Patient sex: M
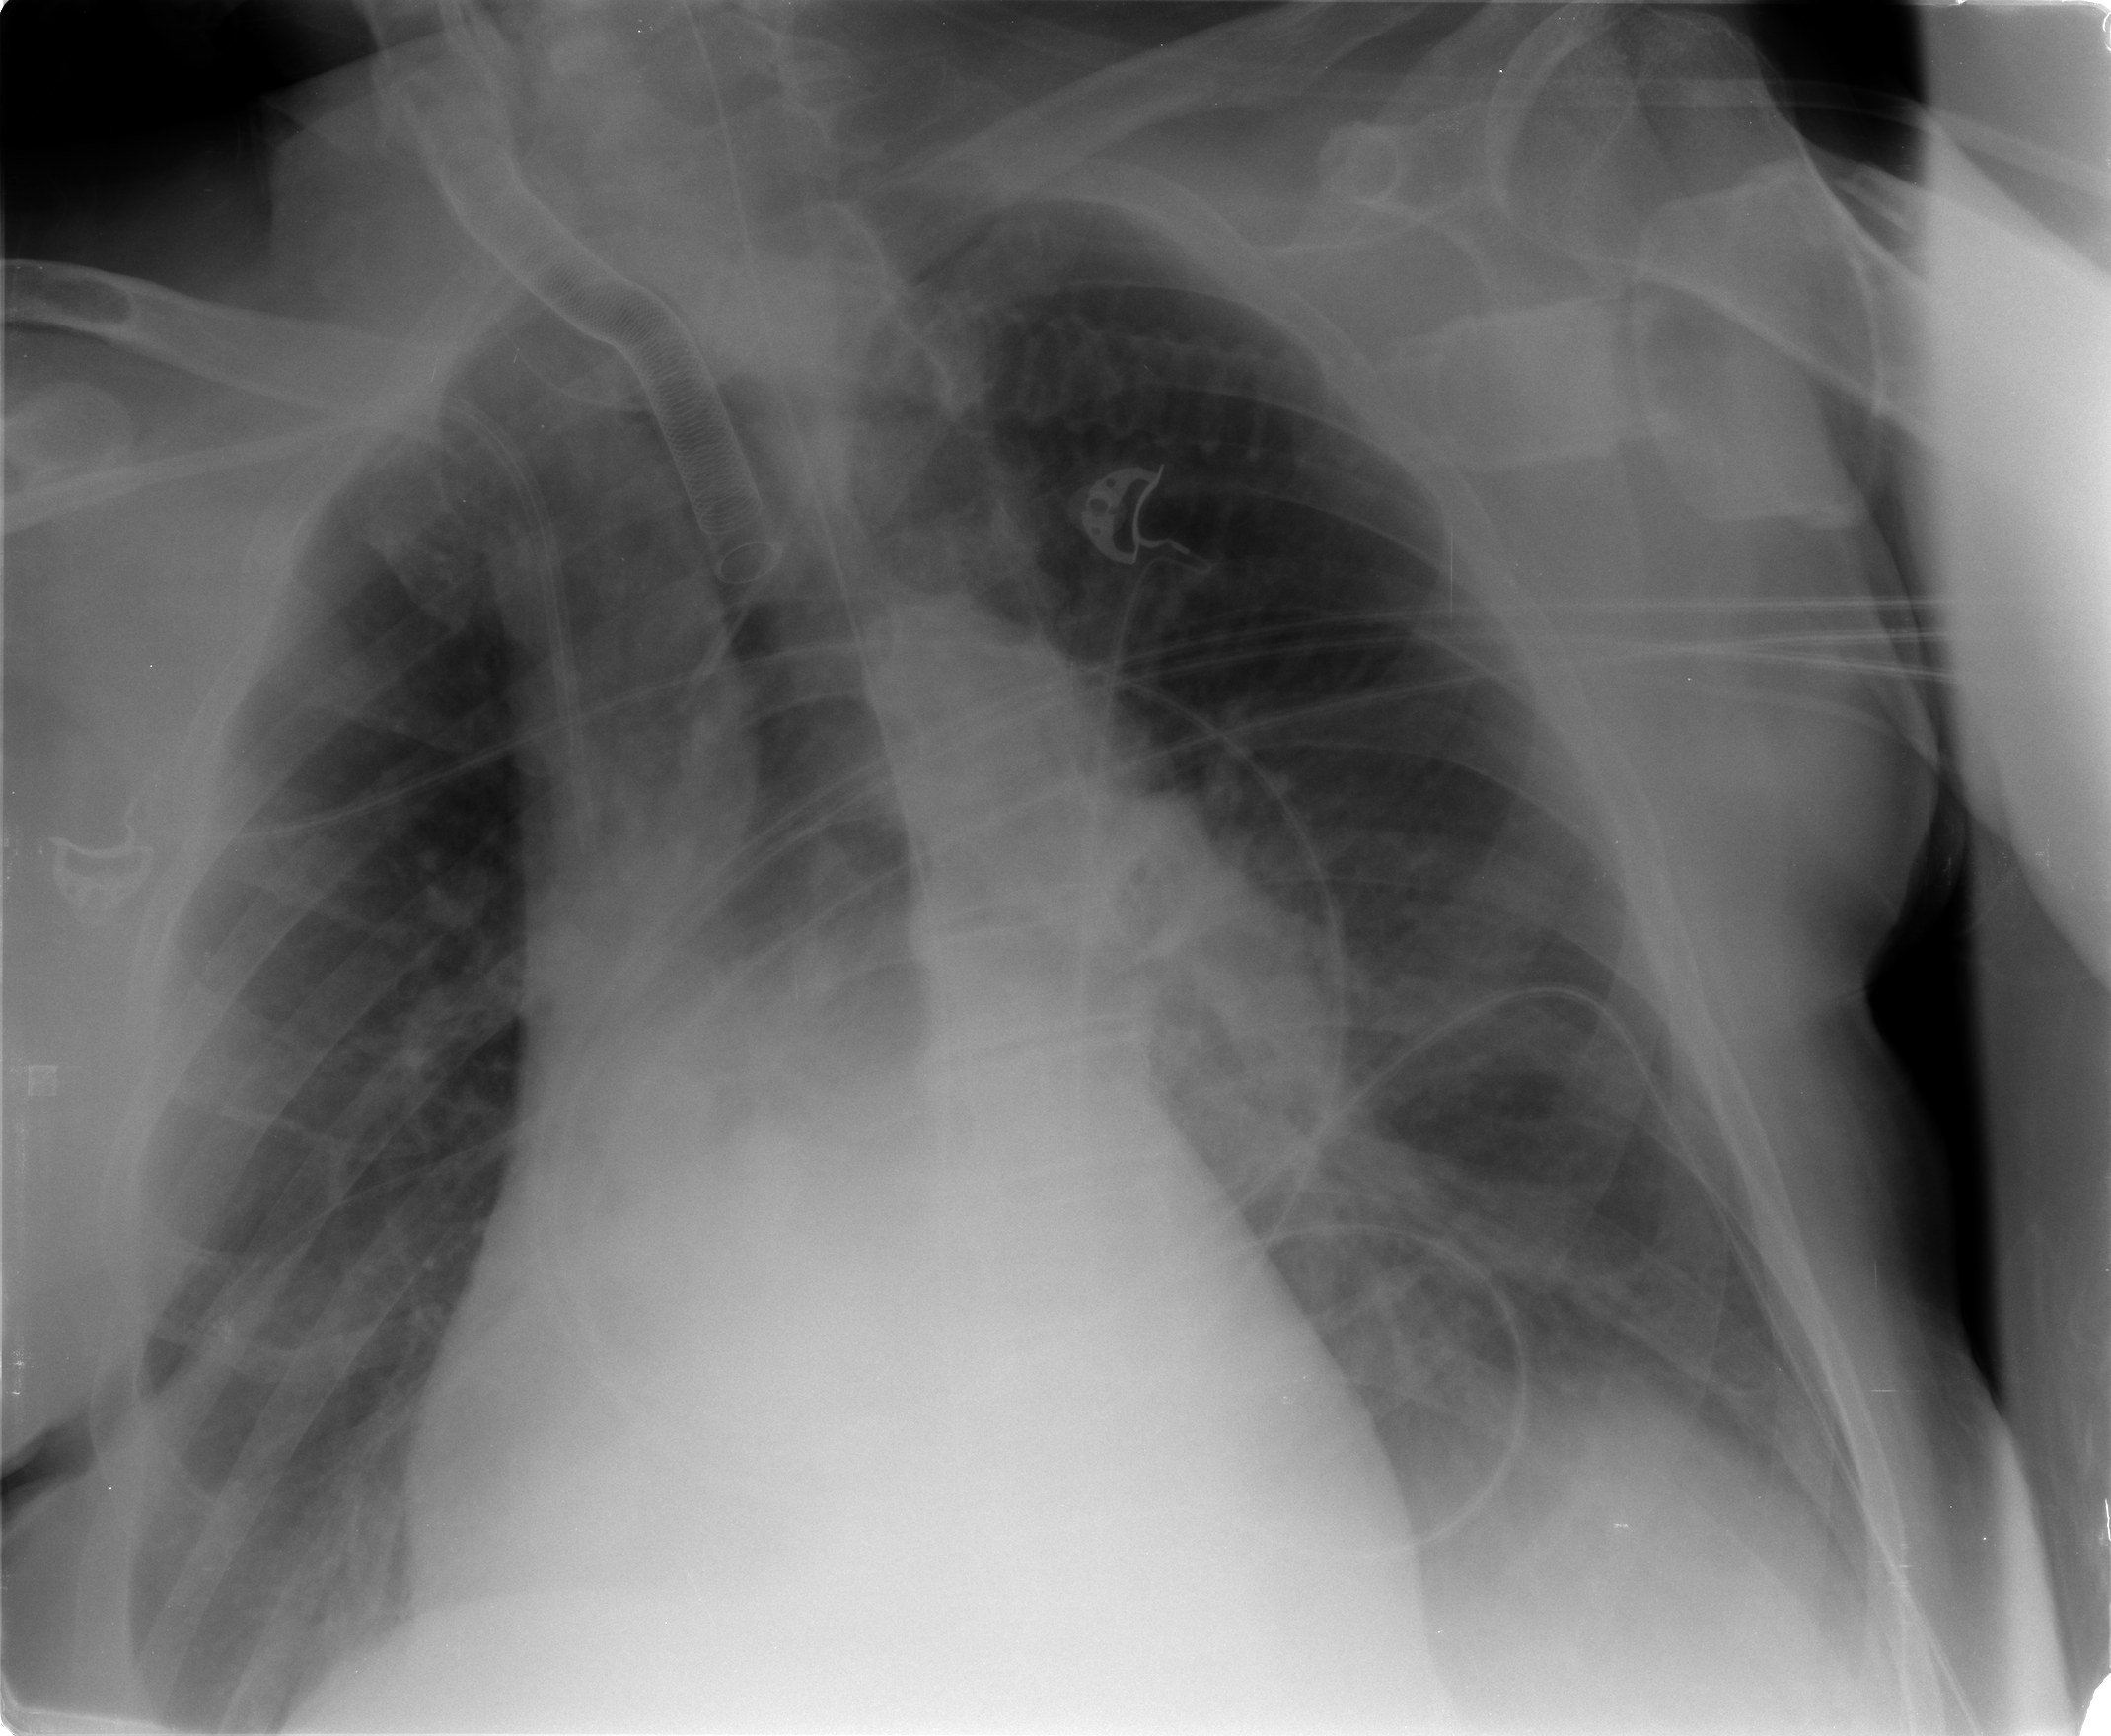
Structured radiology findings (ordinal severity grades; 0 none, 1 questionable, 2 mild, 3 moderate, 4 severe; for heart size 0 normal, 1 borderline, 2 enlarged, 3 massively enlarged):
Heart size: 2
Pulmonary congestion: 2
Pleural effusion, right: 1
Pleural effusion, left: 1
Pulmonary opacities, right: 0
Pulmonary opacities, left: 0
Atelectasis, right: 0
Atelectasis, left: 0